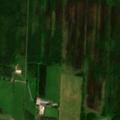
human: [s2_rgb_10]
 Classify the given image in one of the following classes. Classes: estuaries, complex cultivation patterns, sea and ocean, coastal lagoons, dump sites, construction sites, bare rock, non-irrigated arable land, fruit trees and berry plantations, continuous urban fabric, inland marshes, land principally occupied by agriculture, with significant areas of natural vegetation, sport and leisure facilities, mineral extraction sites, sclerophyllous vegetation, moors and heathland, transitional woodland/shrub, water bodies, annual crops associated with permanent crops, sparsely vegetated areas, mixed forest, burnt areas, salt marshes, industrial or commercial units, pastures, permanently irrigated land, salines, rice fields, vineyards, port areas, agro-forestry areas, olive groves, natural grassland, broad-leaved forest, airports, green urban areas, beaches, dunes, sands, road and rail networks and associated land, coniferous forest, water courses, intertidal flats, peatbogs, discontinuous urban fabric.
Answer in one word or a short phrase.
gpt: pastures, mixed forest, transitional woodland/shrub, peatbogs